Interaction volume radius: 5 \u00c5
Interaction volume height: 15 \u00c5
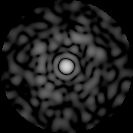
Disorder parameter: 0.7847